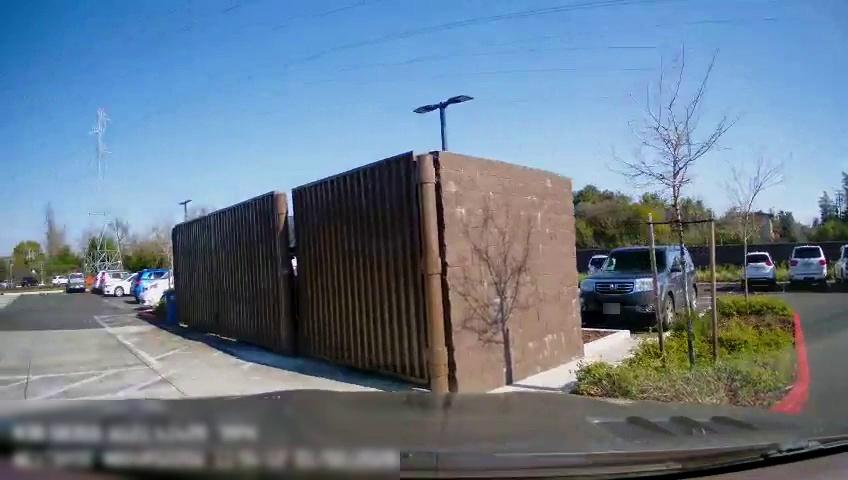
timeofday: Day
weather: Sunny
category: Drivable Space
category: Vehicles | Truck
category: Vehicles | SUV
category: Vehicles | Car
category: Vehicles | SUV
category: Vehicles | SUV
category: Vehicles | Van
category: Vehicles | Car
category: Vehicles | Car
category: Vehicles | Car
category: Vehicles | SUV
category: Vehicles | Truck
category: Vehicles | Car